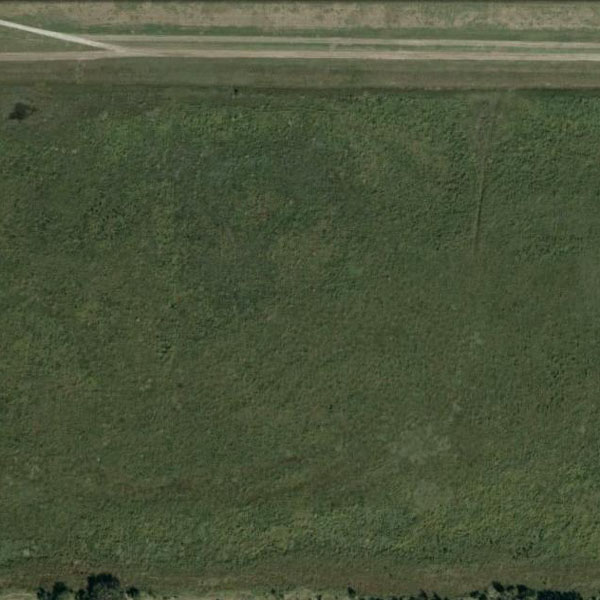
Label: Meadow